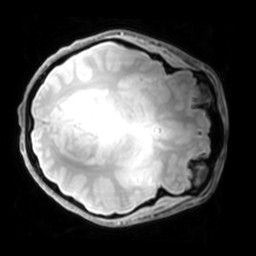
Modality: PDw
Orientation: axial
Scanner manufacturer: philips
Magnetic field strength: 7 T
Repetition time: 0.008 s
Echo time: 0.001974 s